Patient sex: M
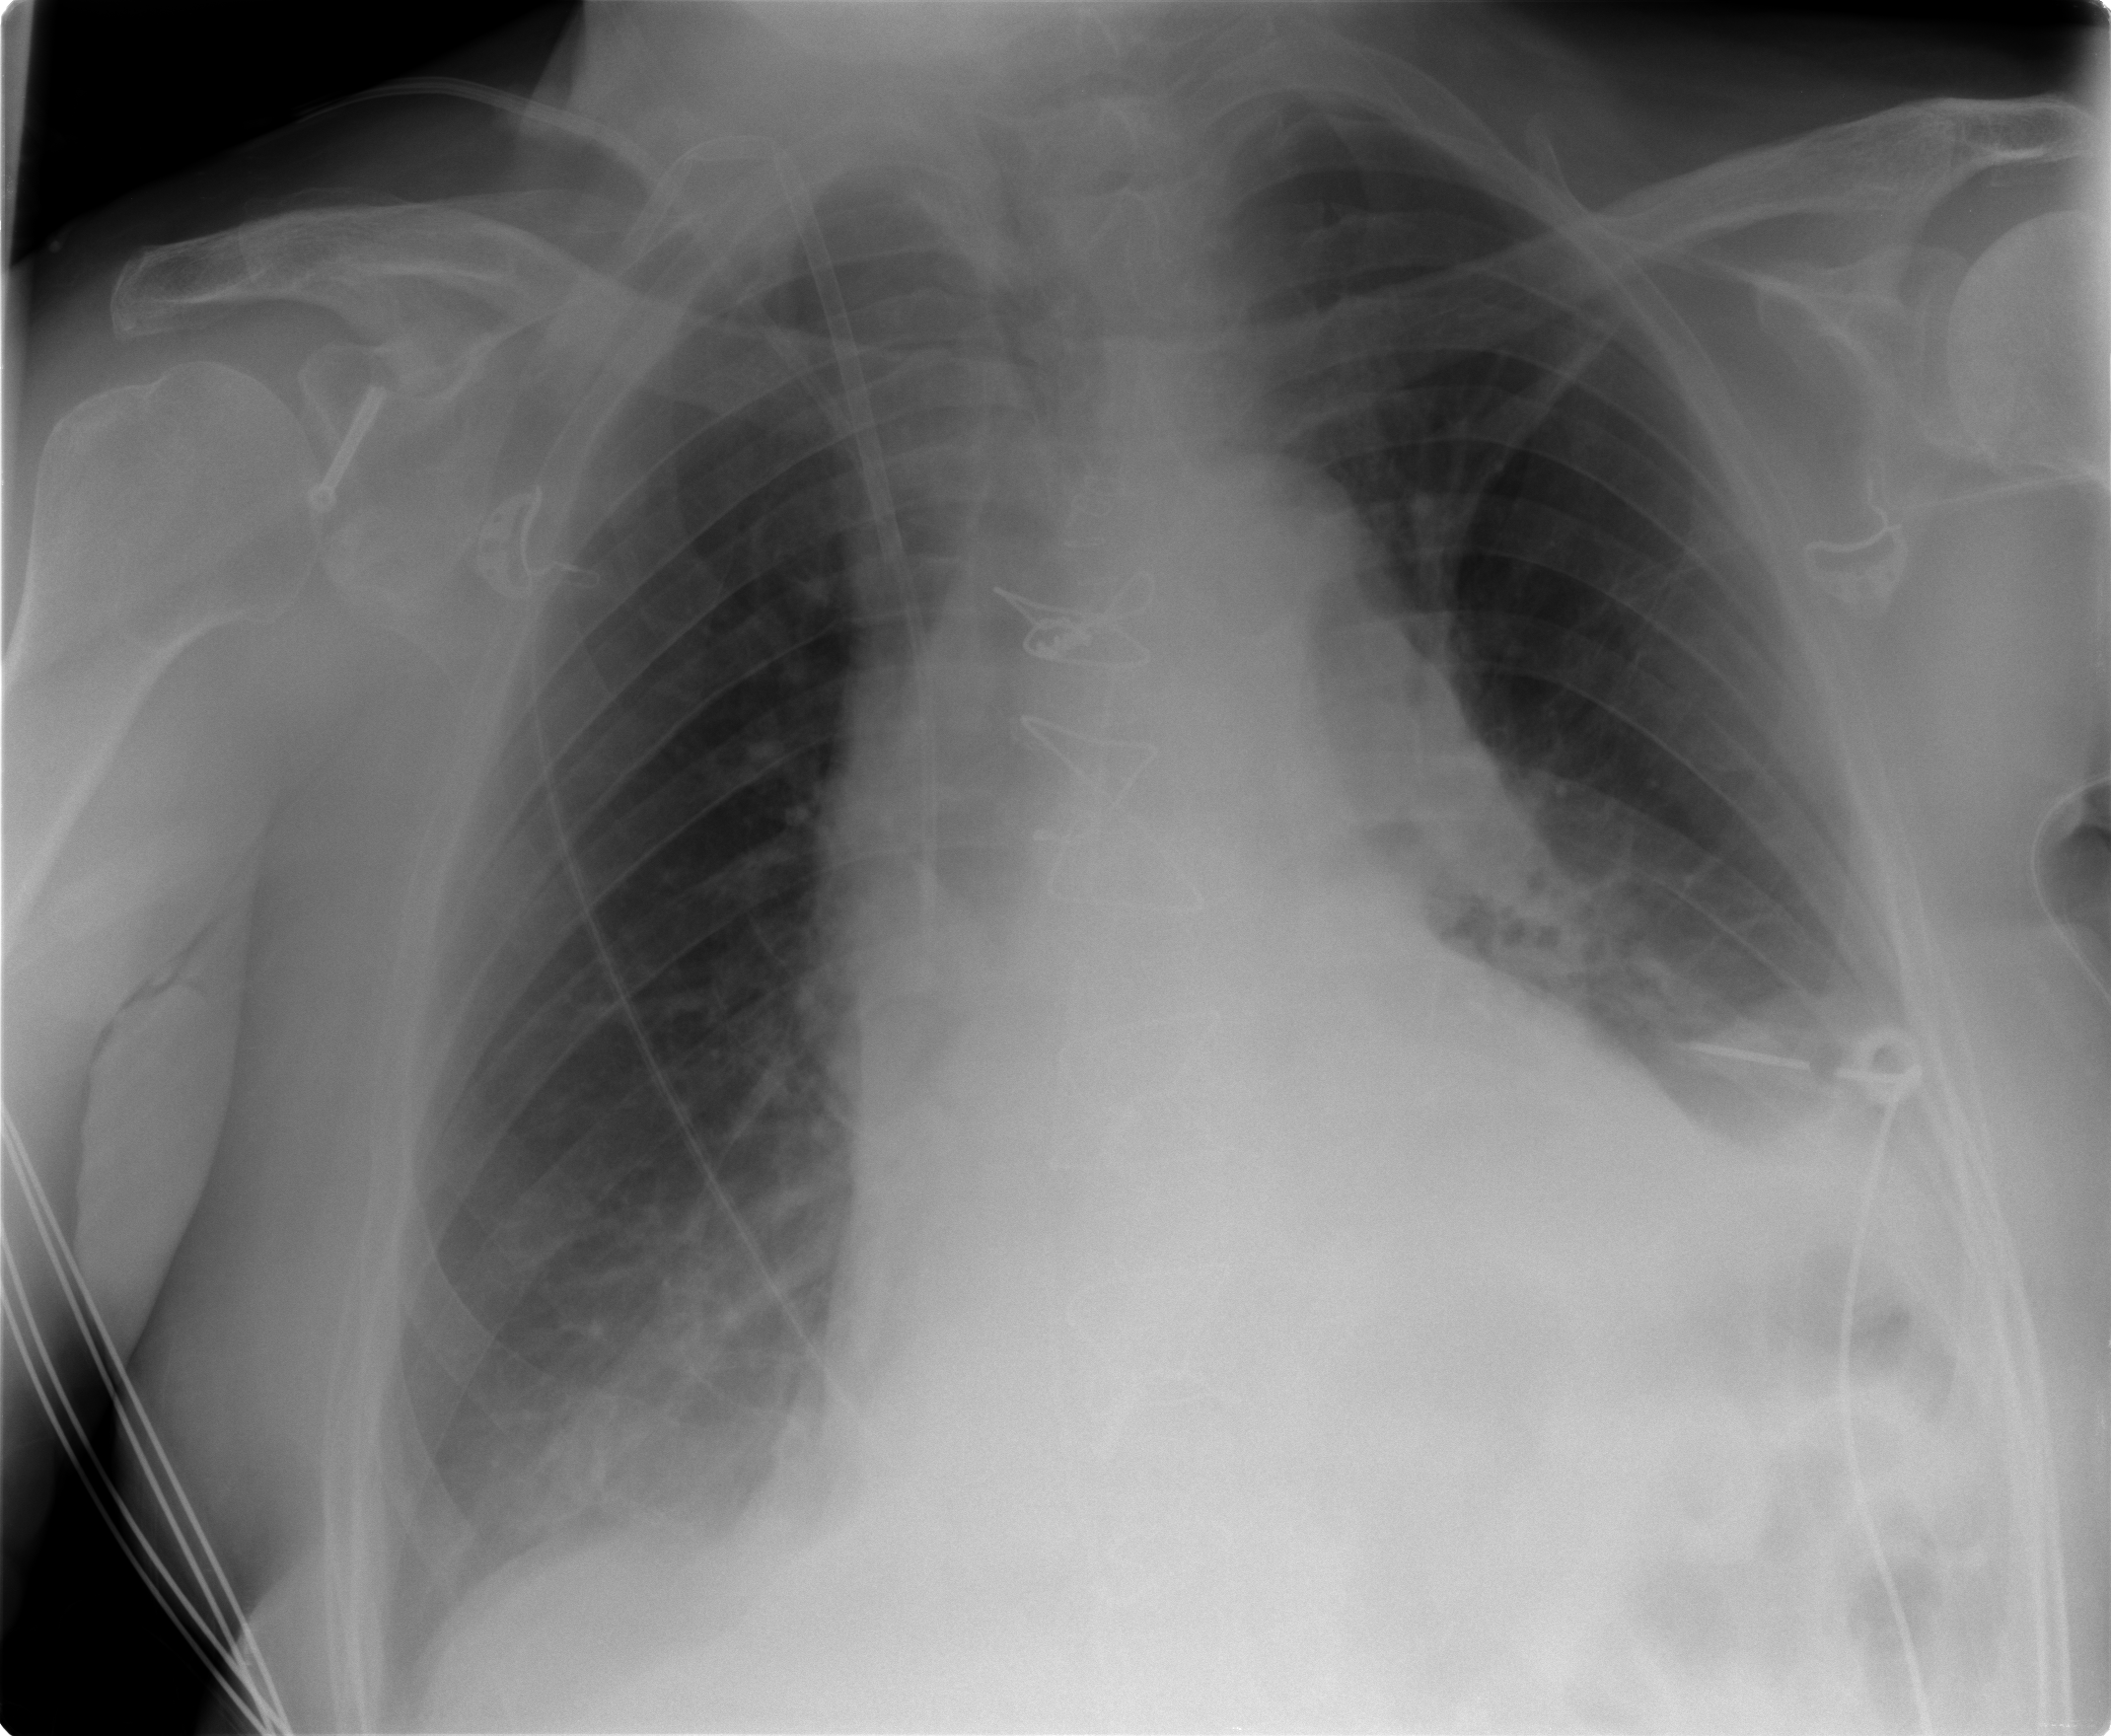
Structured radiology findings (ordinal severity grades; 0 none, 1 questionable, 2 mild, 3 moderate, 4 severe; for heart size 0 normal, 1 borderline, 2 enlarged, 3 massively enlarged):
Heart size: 2
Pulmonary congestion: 2
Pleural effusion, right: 1
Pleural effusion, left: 2
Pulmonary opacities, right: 0
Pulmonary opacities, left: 0
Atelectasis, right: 2
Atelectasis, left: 2